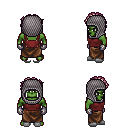
a pixel art fantasy rpg character, male body template, orc, green skin, maroon pirate shirt, robe skirt, white blonde curly afro hairstyle, chain hood, metal gloves, white slippers, four views (front, back, left, right), 2x2 character sprite sheet, small pixel art, hard edges, no anti-aliasing